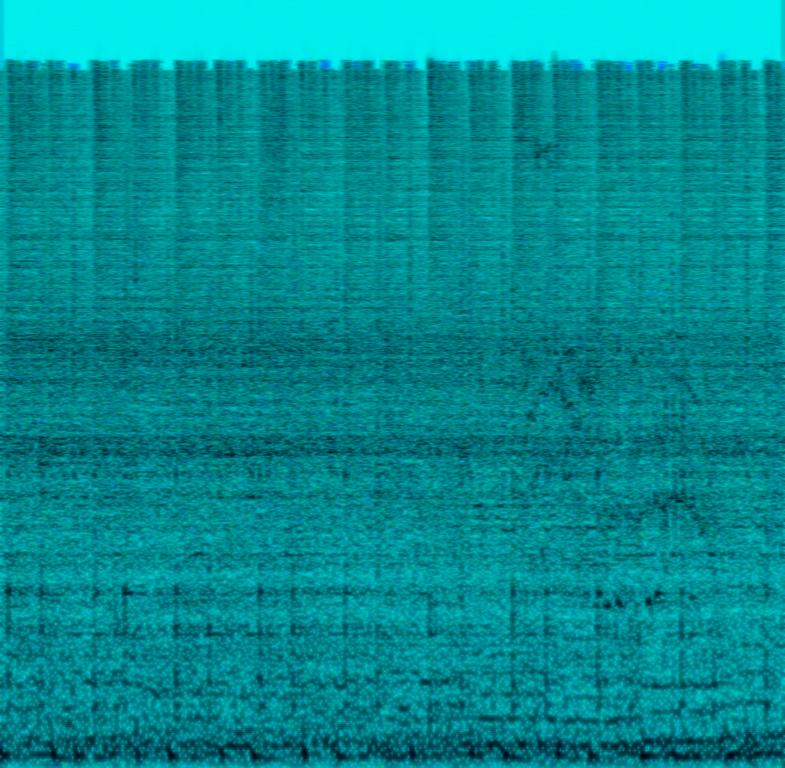
This song is a vigorous metal instrumental. The tempo is fast with intense drumming,  fiery electric guitar riff, amplified guitar rhythms and energetic keyboard accompaniment. The music is energetic, aggressive, youthful, spirited, goth, intense,psychedelic and trance like. This instrumental is Hard Rock/Metal.